【题型】填空题　【知识点】立体几何　【难度】easy
正四棱柱 $ABCD-A_1B_1C_1D_1$ 中，已知 $AB=2$，$AA_1=1$，那么以 $A$ 为球心，半径为 $2$ 的球面与该四棱柱表面交线的总长度为\_\_\_\_\_\_\_\_．

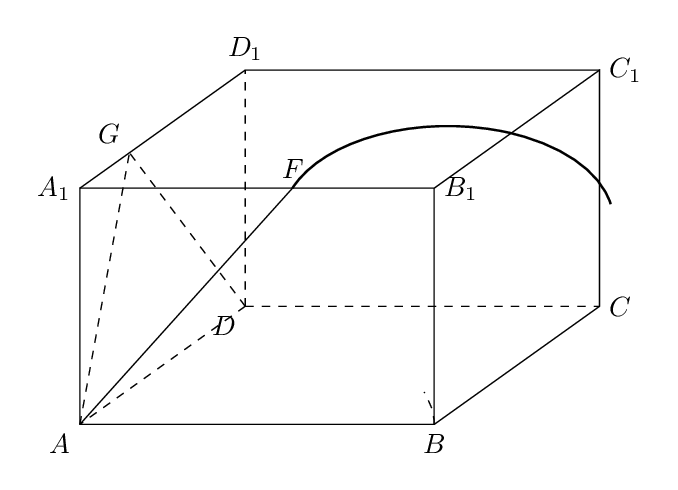
【解答】
\noindent \textbf{【答案】} $\boldsymbol{\frac{5\pi}{3} + \frac{\sqrt{3}\pi}{2}}$．

\noindent \textbf{【分析】} 利用球与正四棱柱的特征求轨迹长度即可．

\noindent \textbf{【详解】} 如图所示，以 $A$ 为球心，半径为 $2$ 的球面与该四棱柱的表面交线为四段弧 $\widehat{FB}$、$\widehat{BD}$、$\widehat{FG}$、$\widehat{DG}$，分别在平面 $ABB_1A_1$、$ABCD$、$ADD_1A_1$、$A_1B_1C_1D_1$ 上，

易知 $AF = 2AA_1 \Rightarrow \angle FAB = \frac{\pi}{6} \Rightarrow \widehat{FB} = \frac{\pi}{6} \times 2 = \frac{\pi}{3} = \widehat{DG}$，$\widehat{BD} = \frac{\pi}{2} \times 2 = \pi$，

$\widehat{GF} = \frac{\pi}{2} \times \sqrt{3} = \frac{\sqrt{3}\pi}{2}$，

所以交线长为 $\frac{5\pi}{3} + \frac{\sqrt{3}\pi}{2}$．

\noindent 故答案为：$\boldsymbol{\frac{5\pi}{3} + \frac{\sqrt{3}\pi}{2}}$．